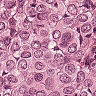
Metastatic tissue present: yes